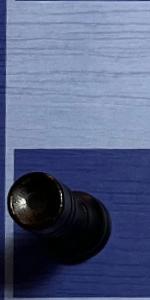
Label: Rook_Black